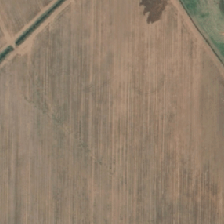
Land cover: shortrotation_cropland